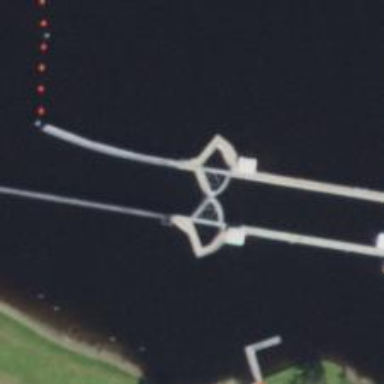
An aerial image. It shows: Lock gate along waterway.